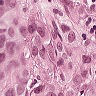
Metastatic tissue present: yes